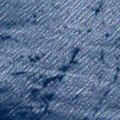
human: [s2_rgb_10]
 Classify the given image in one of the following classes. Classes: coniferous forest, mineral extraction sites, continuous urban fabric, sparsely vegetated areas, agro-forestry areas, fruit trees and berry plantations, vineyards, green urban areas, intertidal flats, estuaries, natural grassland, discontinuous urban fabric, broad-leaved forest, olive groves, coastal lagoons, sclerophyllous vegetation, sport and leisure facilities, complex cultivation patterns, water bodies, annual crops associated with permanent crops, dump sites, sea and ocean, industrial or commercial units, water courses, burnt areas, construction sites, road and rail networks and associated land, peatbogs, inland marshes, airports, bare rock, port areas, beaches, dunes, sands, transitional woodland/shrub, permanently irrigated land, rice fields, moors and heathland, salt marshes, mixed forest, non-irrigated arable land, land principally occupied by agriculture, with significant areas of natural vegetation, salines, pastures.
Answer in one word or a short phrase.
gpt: sea and ocean